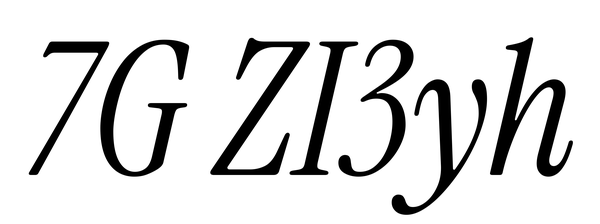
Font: InstrumentSerif-Italic